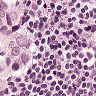
Metastatic tissue present: yes